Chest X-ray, PA view. Patient: 49 years old, sex F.
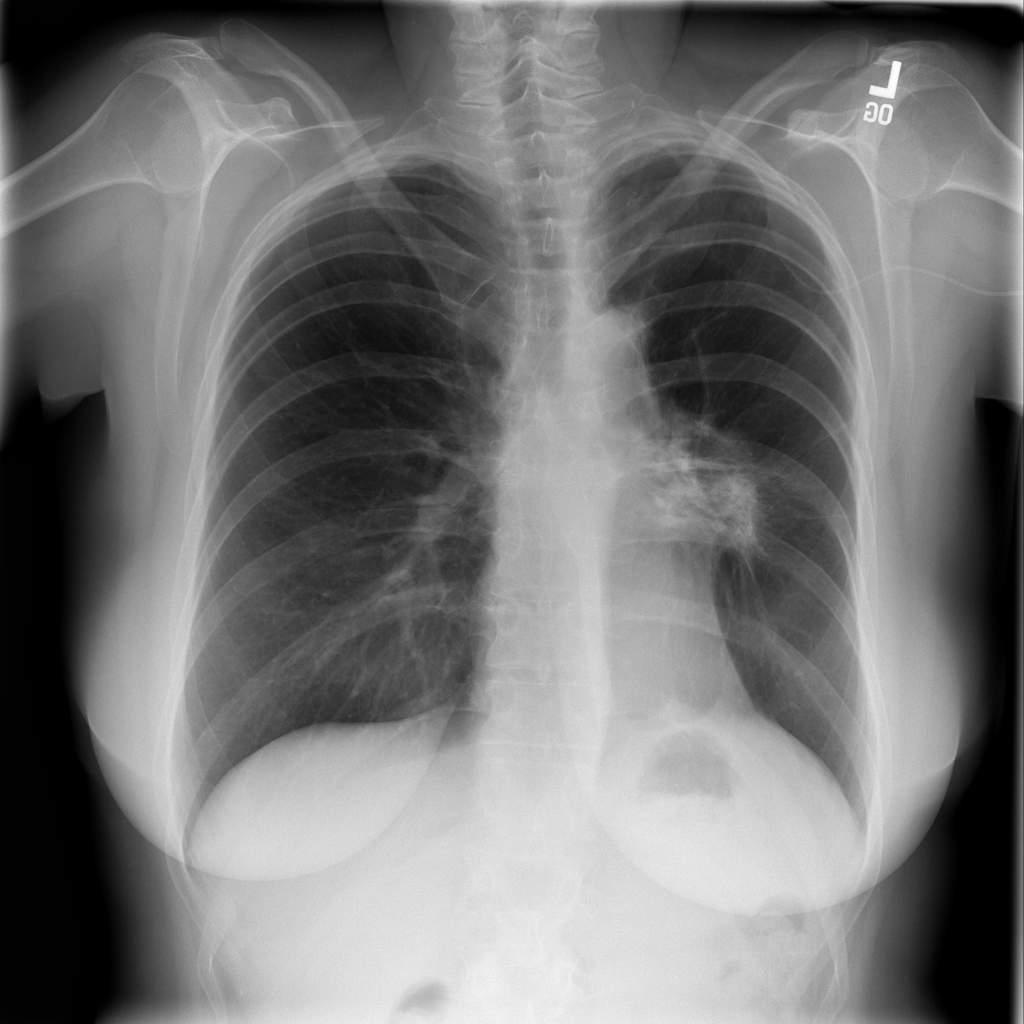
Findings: Infiltration, Pneumonia